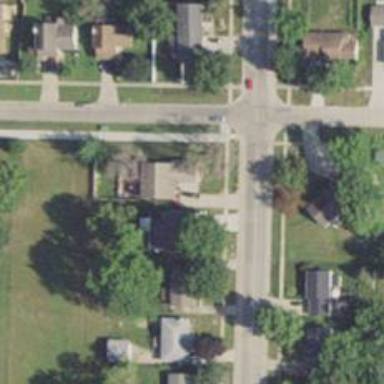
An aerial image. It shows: Unmarked road crossing.